Interaction volume radius: 10 \u00c5
Interaction volume height: 25 \u00c5
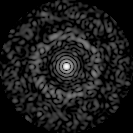
Disorder parameter: 0.8277